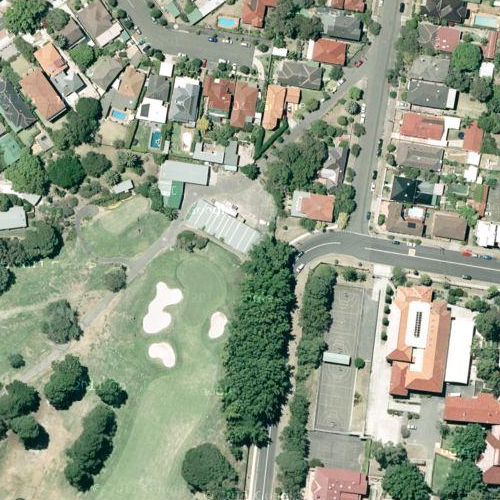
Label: sydney